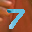
Label: 7